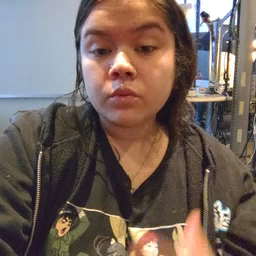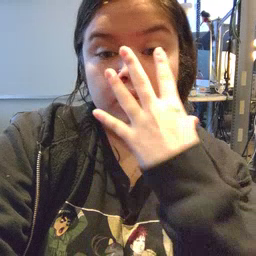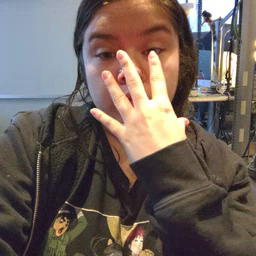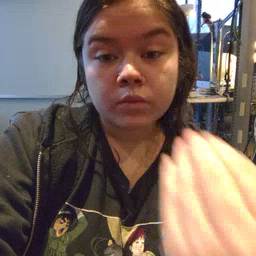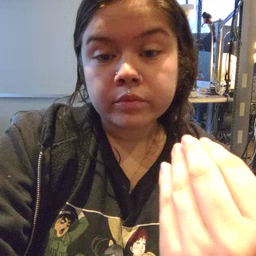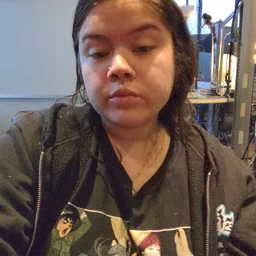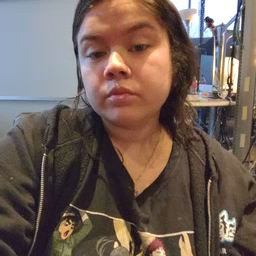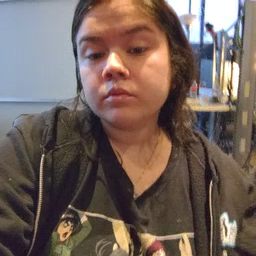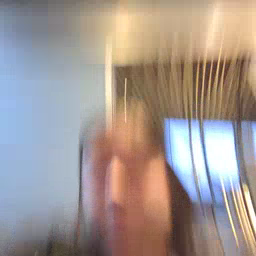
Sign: wolf